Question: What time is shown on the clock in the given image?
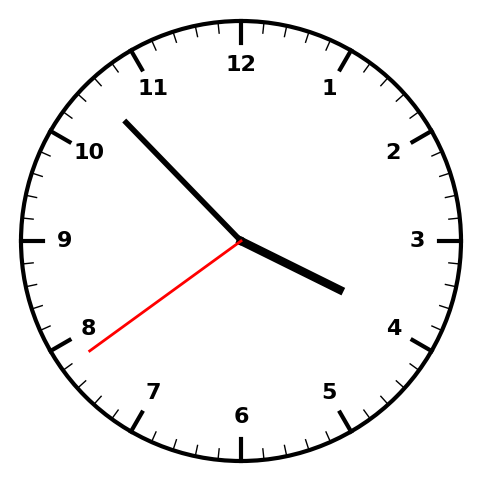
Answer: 03:52:39